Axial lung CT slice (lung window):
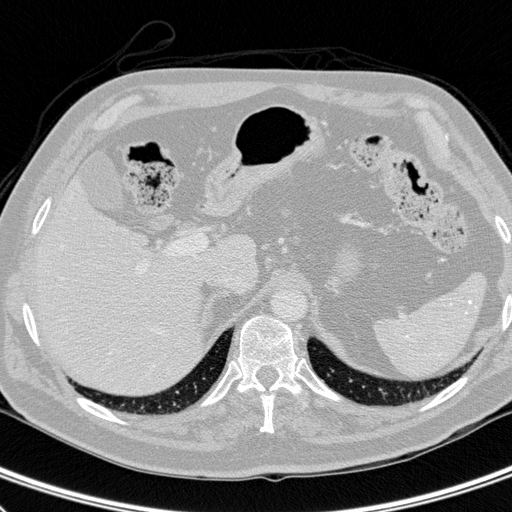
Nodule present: no